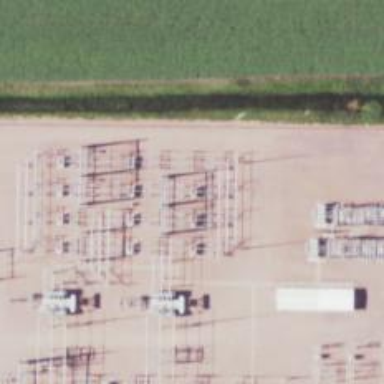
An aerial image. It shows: Switch for power supply.